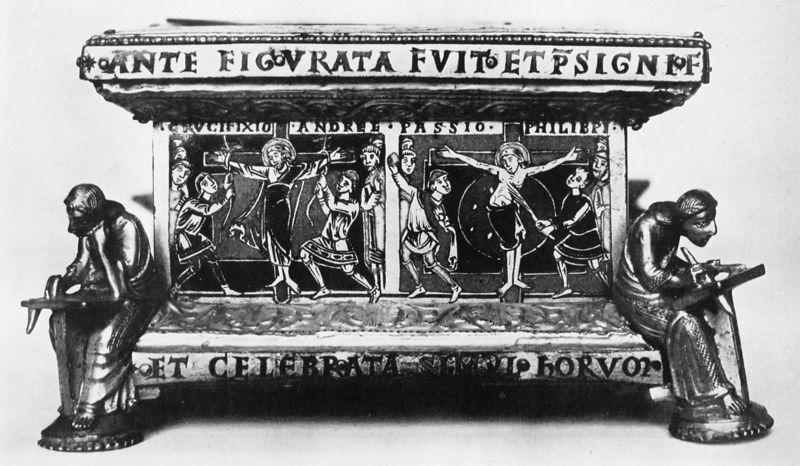
Titel: Tragaltar aus Stablo (Stavelot)
Standort: Herkunftsland: (Maasland) (EU - Maasland)
Institution: Brüssel, Musées Royaux d’Art et d’Histoire
Schlagwörter: sitzen, männer, schrift, figuren, soldaten, inschrift, metall, bronze, foto, truhe, messing, kreuz, soldat, kiste, altar, sarg, christus, jesus, jesus christus, kreuzigung, schreiben, christlich, mönche, schreiber, schatulle, fotographie, miniatur, kästchen, reliquie, christi, latein, sarkophag, apostel, ante, figurata